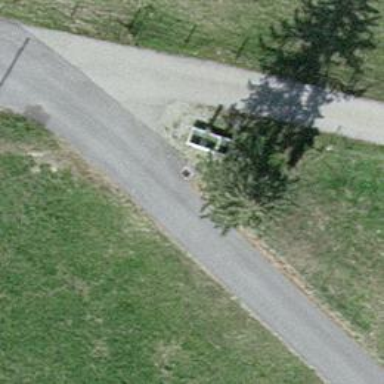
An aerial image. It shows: Brown bench.